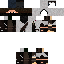
A male human skin with dark skin, wearing brown long hair dressed in a blue hoodie and black pants, featuring a closed mouth.